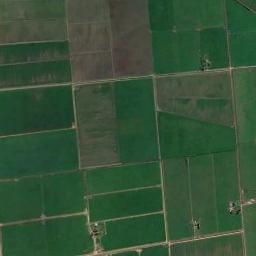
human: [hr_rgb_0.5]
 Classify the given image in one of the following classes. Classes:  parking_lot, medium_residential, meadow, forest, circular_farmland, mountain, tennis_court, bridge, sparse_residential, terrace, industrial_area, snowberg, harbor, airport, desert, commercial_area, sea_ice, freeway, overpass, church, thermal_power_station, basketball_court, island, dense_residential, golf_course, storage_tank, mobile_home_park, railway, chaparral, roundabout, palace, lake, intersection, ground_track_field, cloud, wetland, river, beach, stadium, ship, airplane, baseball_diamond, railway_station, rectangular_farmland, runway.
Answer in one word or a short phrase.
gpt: rectangular_farmland